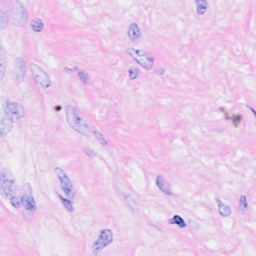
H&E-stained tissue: Breast